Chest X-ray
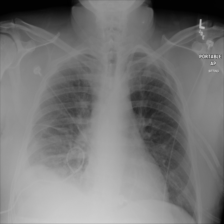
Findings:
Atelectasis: positive
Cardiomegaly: negative
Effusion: negative
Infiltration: negative
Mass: negative
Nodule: negative
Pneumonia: negative
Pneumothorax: negative
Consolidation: negative
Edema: negative
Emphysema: negative
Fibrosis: negative
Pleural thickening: negative
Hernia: negative